Field crop: maize
Growth stage: 2
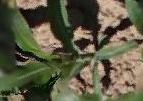
Species: maize